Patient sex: M
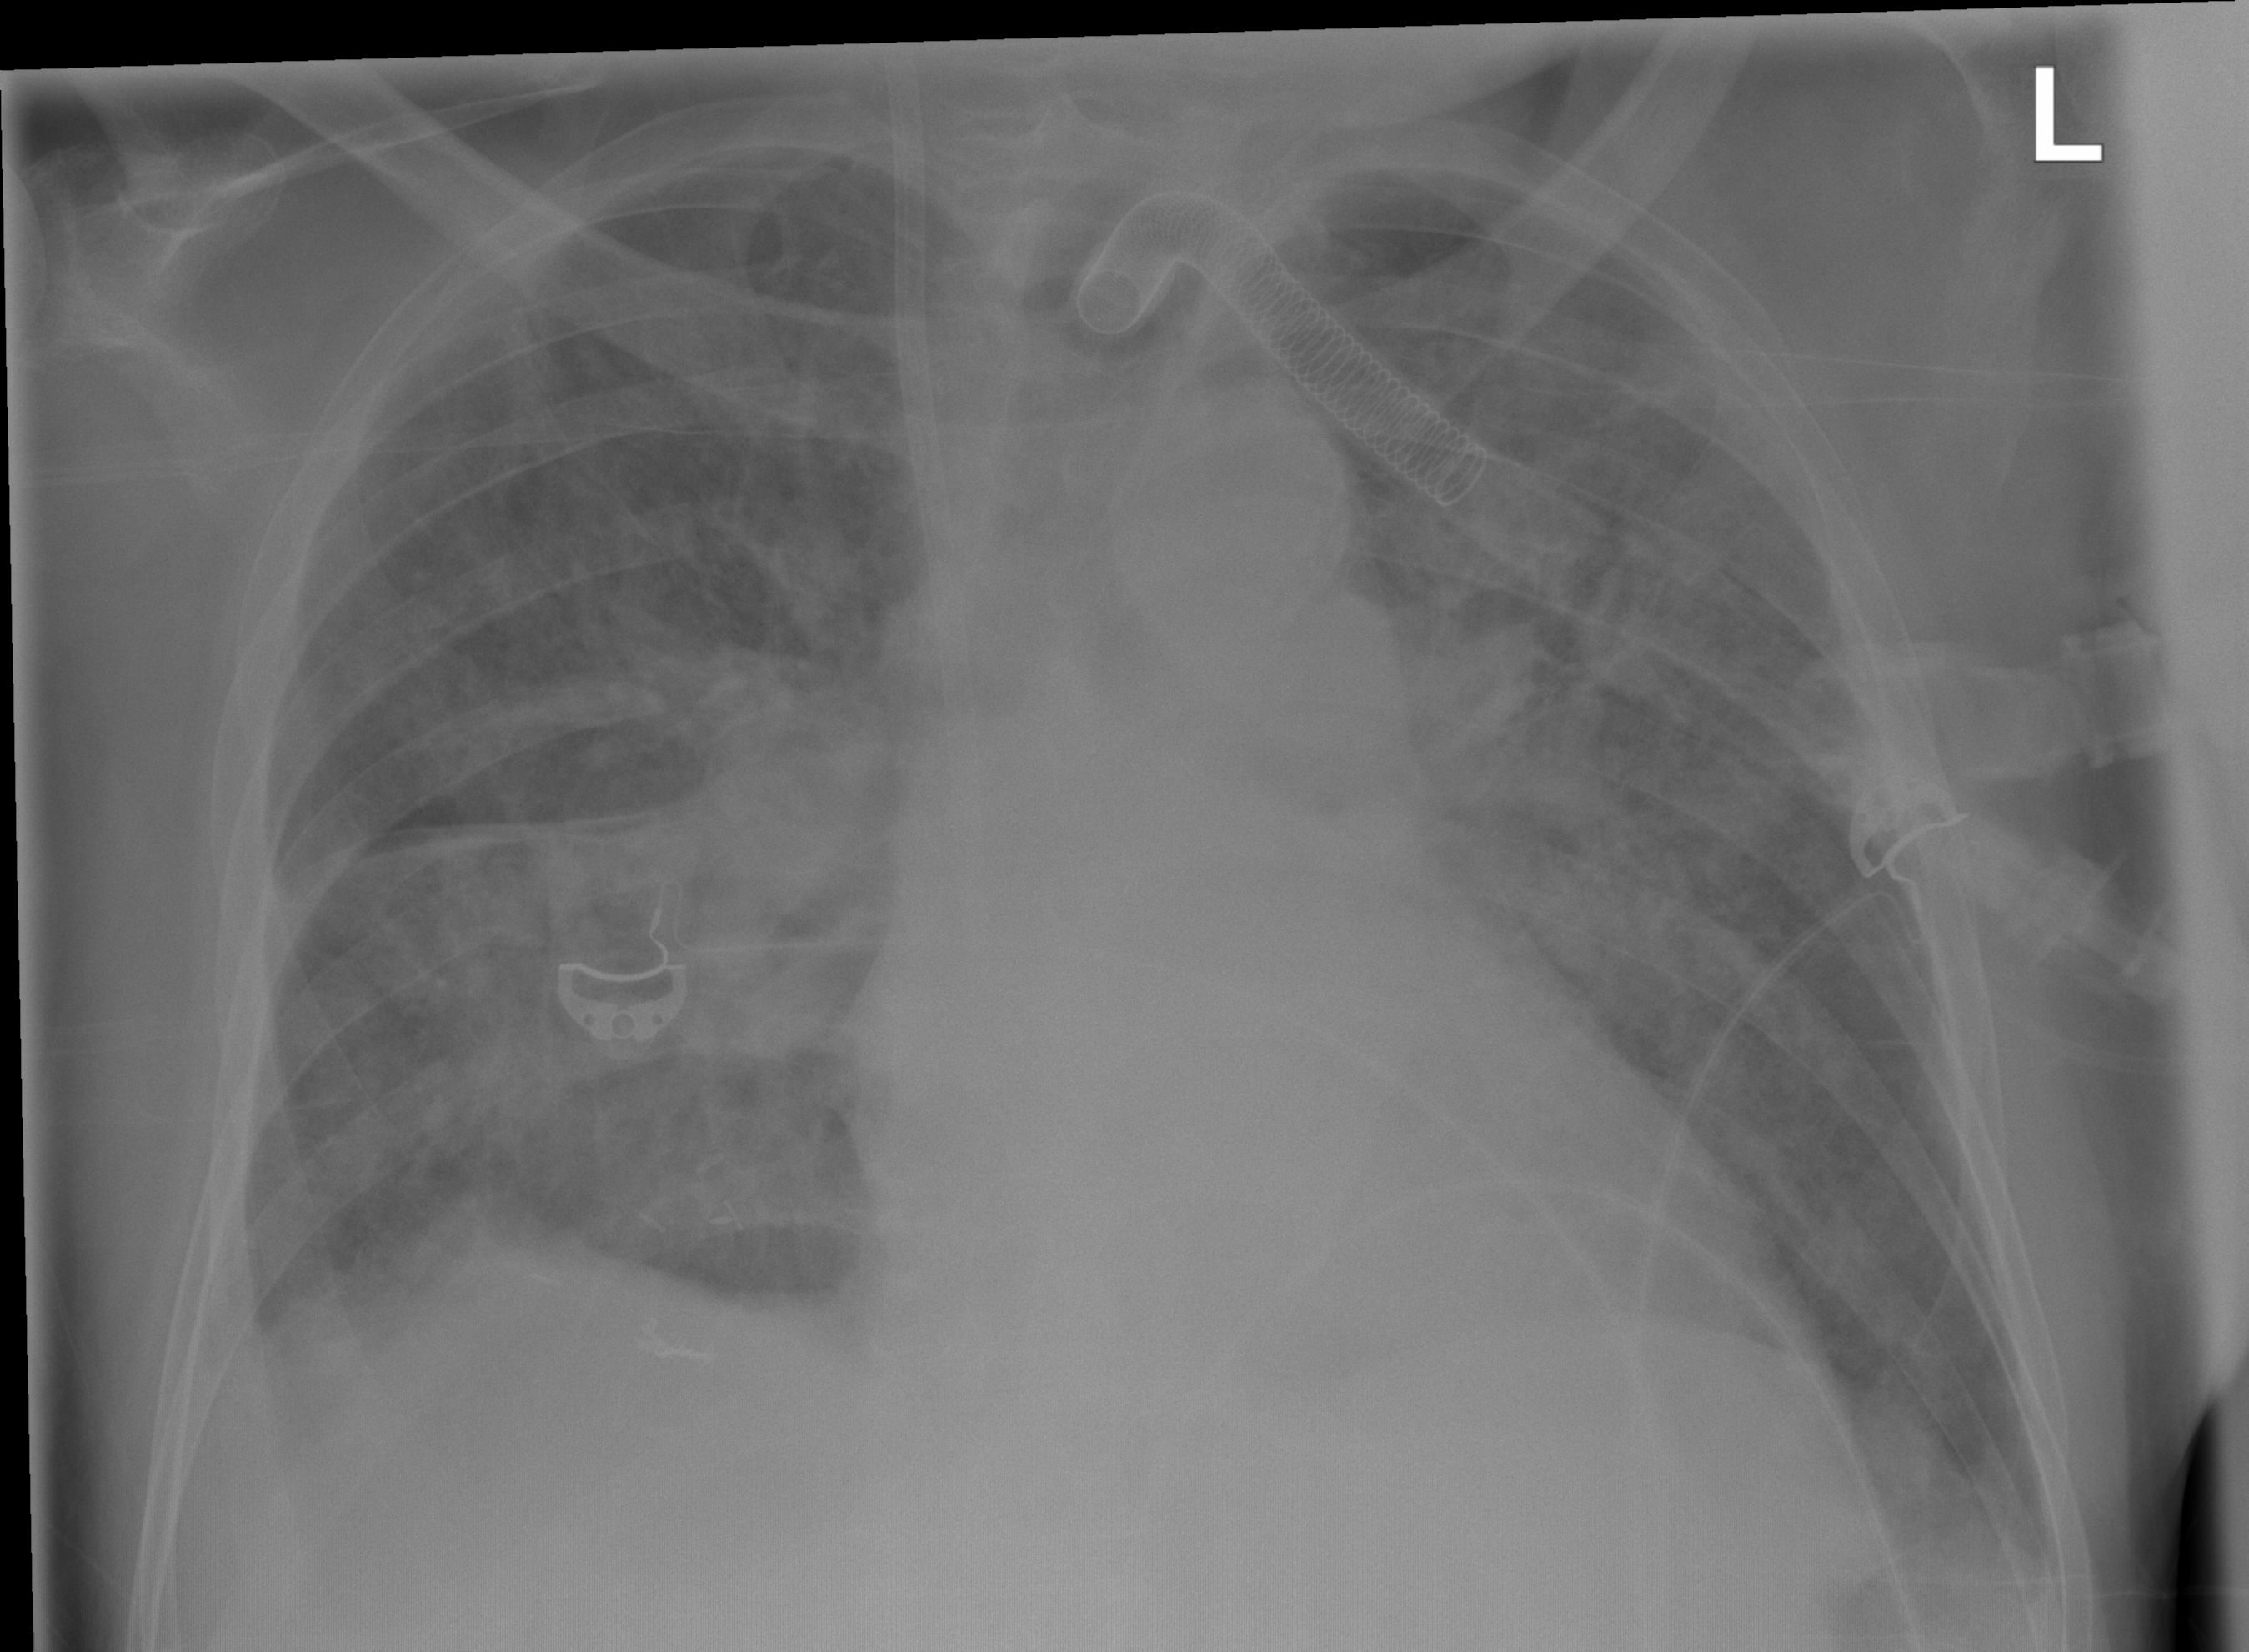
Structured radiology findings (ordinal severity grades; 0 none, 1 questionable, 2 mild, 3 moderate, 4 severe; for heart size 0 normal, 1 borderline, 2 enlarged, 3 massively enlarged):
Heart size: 2
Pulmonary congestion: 2
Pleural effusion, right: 2
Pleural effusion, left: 0
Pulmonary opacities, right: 3
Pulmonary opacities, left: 2
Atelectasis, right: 2
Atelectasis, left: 0